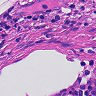
Metastatic tissue present: yes